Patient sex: M
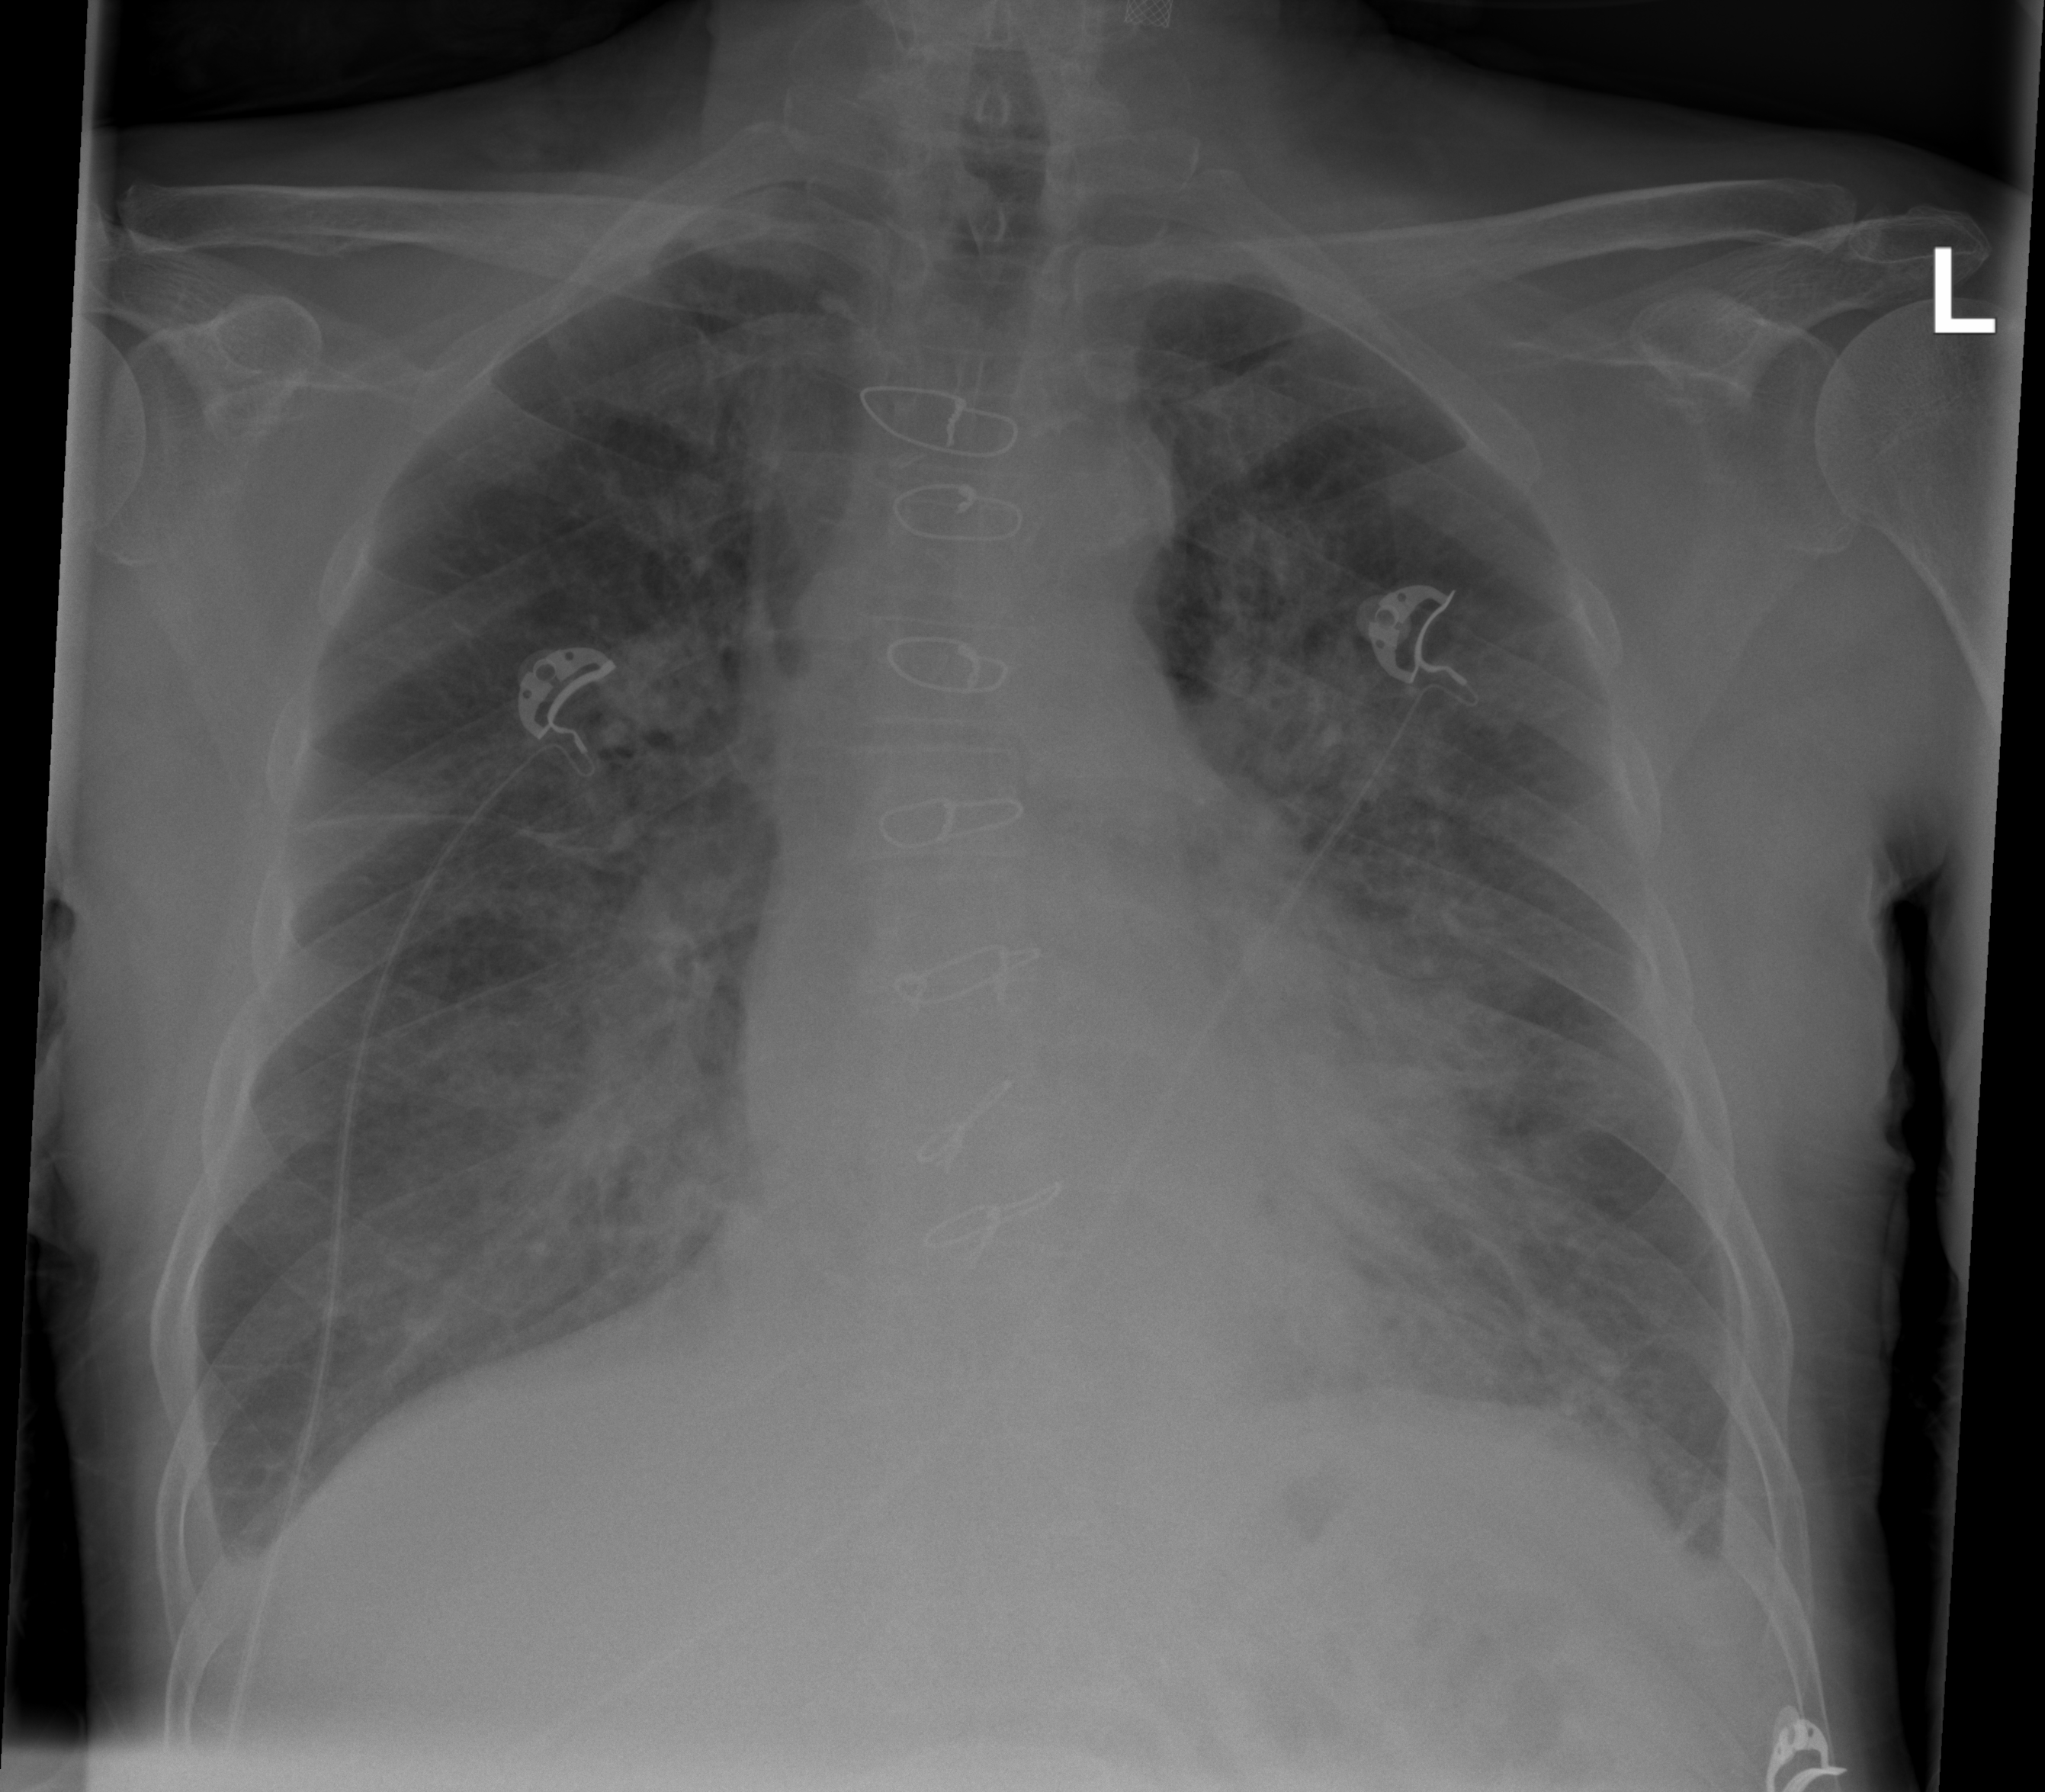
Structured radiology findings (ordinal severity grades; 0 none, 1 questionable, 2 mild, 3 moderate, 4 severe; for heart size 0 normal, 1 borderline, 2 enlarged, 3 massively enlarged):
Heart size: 2
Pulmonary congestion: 4
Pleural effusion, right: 2
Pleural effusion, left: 2
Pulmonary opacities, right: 2
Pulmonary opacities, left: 2
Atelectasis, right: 2
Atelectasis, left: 2